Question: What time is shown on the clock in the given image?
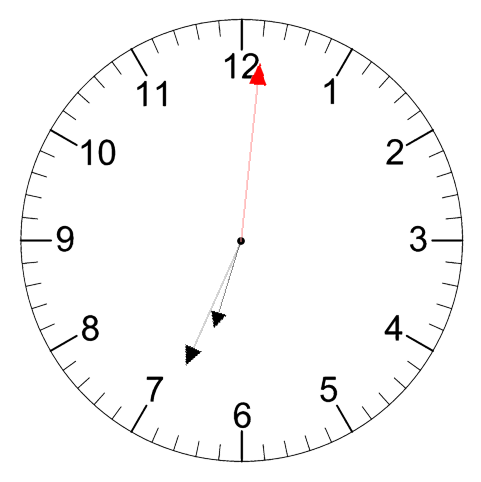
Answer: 06:34:01